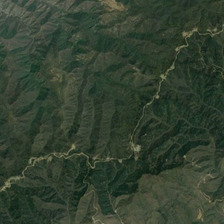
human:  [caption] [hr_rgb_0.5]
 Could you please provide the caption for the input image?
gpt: it is a piece of green mountain .

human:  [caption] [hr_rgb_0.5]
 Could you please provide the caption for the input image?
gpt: it is a piece of green mountain .

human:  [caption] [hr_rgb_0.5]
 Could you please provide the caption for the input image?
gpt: it is a piece of green mountain .

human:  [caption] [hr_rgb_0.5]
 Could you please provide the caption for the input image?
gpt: it is a piece of green mountain .

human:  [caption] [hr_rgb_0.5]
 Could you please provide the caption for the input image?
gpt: it is a piece of green mountain .